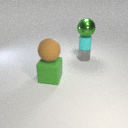
small cyan rubber cylinder above small gray metal cylinder